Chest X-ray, PA view. Patient: 26 years old, sex F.
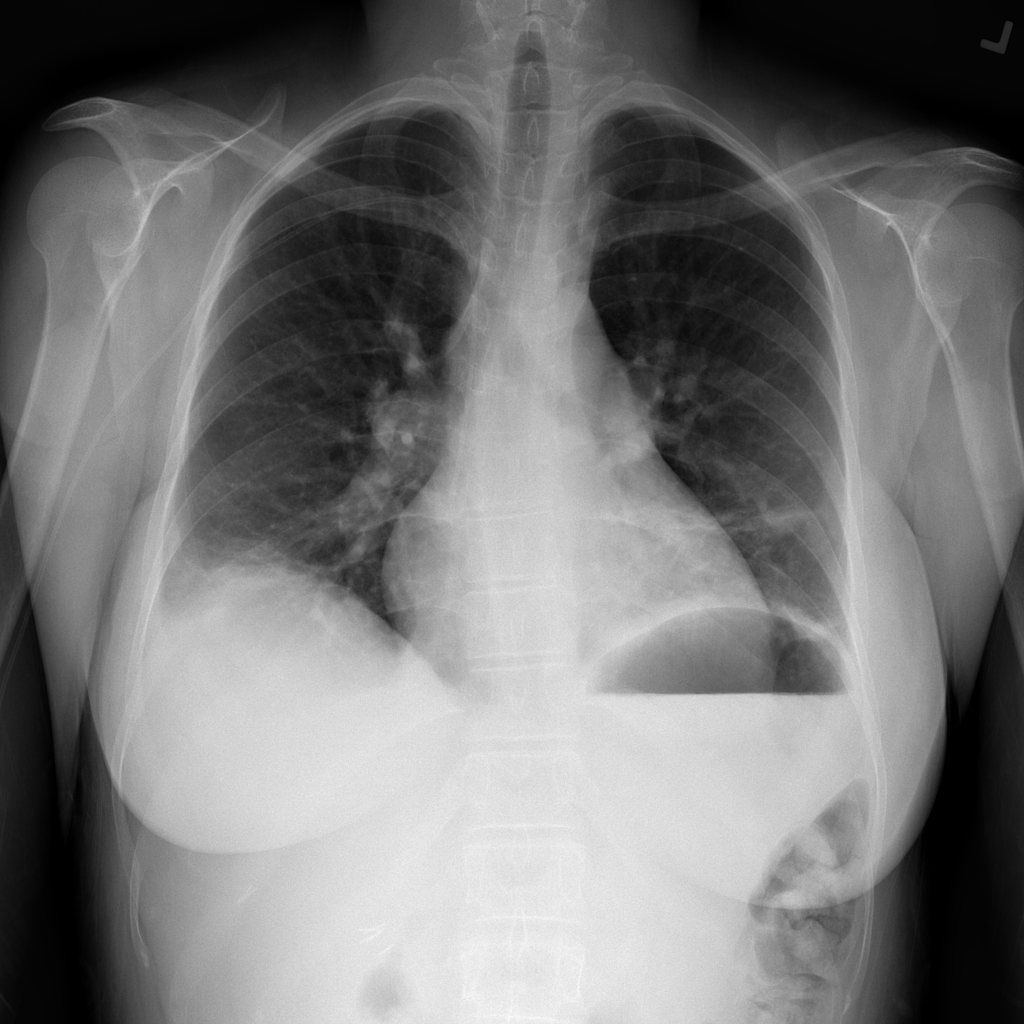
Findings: No Finding